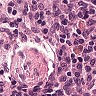
Metastatic tissue present: no